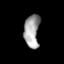
Tissue: lung
Cell type: T cells
Senescence score: 0.2205
Nuclear area (px): 499
Mean DAPI intensity: 160.95